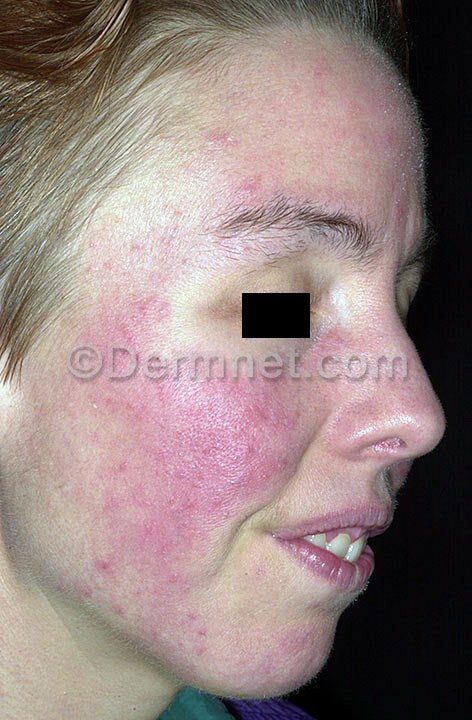
Disease: Acne and Rosacea Photos